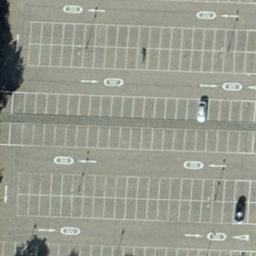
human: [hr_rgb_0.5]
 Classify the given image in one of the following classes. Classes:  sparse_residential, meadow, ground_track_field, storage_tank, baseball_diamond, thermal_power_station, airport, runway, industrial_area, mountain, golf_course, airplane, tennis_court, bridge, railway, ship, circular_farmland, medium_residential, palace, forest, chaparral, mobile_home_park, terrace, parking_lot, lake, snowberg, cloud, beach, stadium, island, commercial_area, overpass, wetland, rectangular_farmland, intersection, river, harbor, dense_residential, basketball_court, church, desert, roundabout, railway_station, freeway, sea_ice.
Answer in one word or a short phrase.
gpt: parking_lot